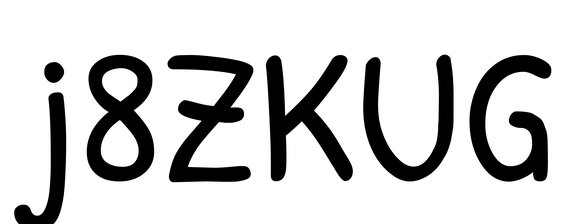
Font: PatrickHand-Regular